Question: I have a problem with a durable client on ActiveMQ. I am using stomp.py in Python.
'''
conn.start()
conn.connect(wait=True, header = {'client-id': 'myhostname' })
conn.subscribe(
'/topic/testTopic', ack='auto',
headers = {
'activemq.subscriptionName': 'myhostname',
'selector': "clientid <> '%s'" % 'myhostname'
}
)
'''
As you can see from my code, I am setting my clientId to be my own hostname. As shown in the attached screenshot (below), the clientId is shown to be something like "ID:Atlas....".
The problem is that every time I disconnect my stomp.py-based client, I get a new "clientId" the next time I connect again. That causes the list of subscribers in ActiveMQ to fill up:

(The image above shows a subscriber on my ActiveMQ broker. Next time I disconnect and then connect, the entry above will still remain, and another one will be added. Pretty soon I have many subscribers in the list).
The strange thing is that the selector works 100% (I verify that by changing <> to be =, so that the messages come back to me), so the clientId must be
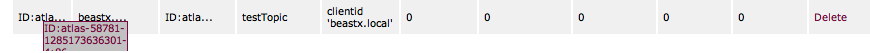
Answer: I solved it, the whole thing was due to a simple spelling mistake. The line:
'''
conn.connect(wait=True, header = {'client-id': 'myhostname' })
'''
Should contain 'headers' in plural form.